Question: In this plot I want to show on the legend the name ("c") of the red solid line. How can I do it since that line must be of 'red' color, be 'solid' and have no 'point shape'?
How can I show in that situation the name of the 'c' line on a legend?
'''
library(tidyverse)
df1 <- tibble(line_label = c('a', 'a', 'b', 'b'),
year = c(2010, 2012, 2010, 2012),
value = c(0.1, 0.2, 0.3, 0.4))
df2 <- tibble(line_label = c('c', 'c'),
year = c(2010, 2012),
value = c(0.15, 0.35))
p <- ggplot(data = df1, aes(x = year, y = value)) +
geom_line(aes(color = line_label), size = 1) +
scale_linetype_manual(values=c("solid", "dashed"),
guide = guide_legend(ncol = 2)) +
geom_point(aes(shape = line_label, color = line_label), size = 2) +
geom_line(data = df2, aes(x = year, y = value),
alpha = .8, size = 2, color = "#DA2537") +
scale_color_manual(values=c("#BFBFBF", "#173C70")) +
scale_x_continuous(breaks=seq(2010, 2012, by = 1))
plot(p)
'''

<URL>
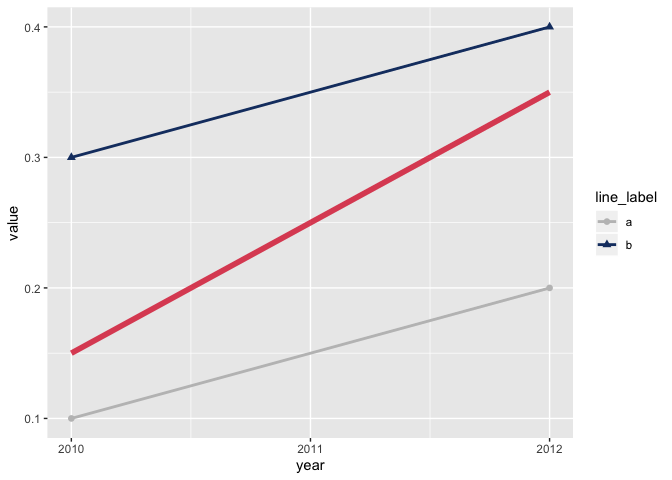
Answer: Here's a method using the 'is_special' column idea.
'''
df_all = rbind(df1, df2)
df_all$is_special = ifelse(df_all$line_label == "c", "y", "n")
ggplot(data = df_all, aes(x = year, y = value, color = line_label)) +
geom_line(aes(linetype = line_label, size = is_special, alpha = is_special)) +
geom_point(aes(shape = line_label), size = 3) +
scale_color_manual(values=c("#BFBFBF", "#173C70", "#DA2537")) +
scale_linetype_manual(values=c("solid", "dashed", "solid")) +
scale_size_manual(values = c("n" = 1, "y" = 2), guide = "none") +
scale_alpha_manual(values = c("n" = 1, "y" = 0.8), guide = "none") +
scale_x_continuous(breaks=seq(2010, 2012, by = 1))
'''
<URL>